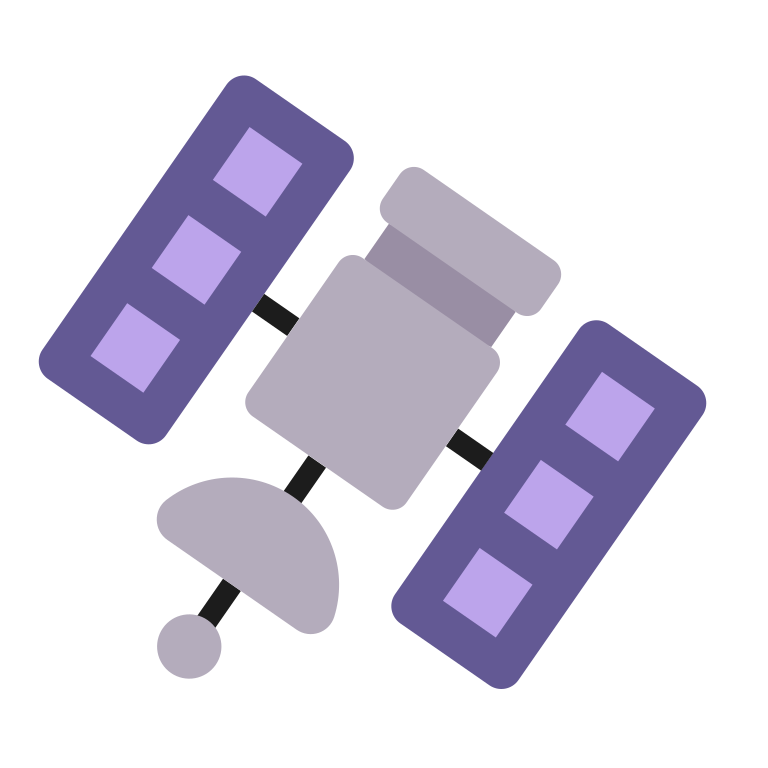
satellite flat